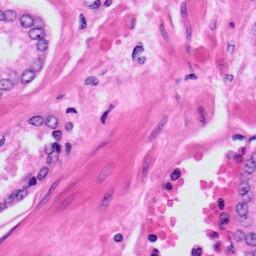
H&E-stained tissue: Prostate